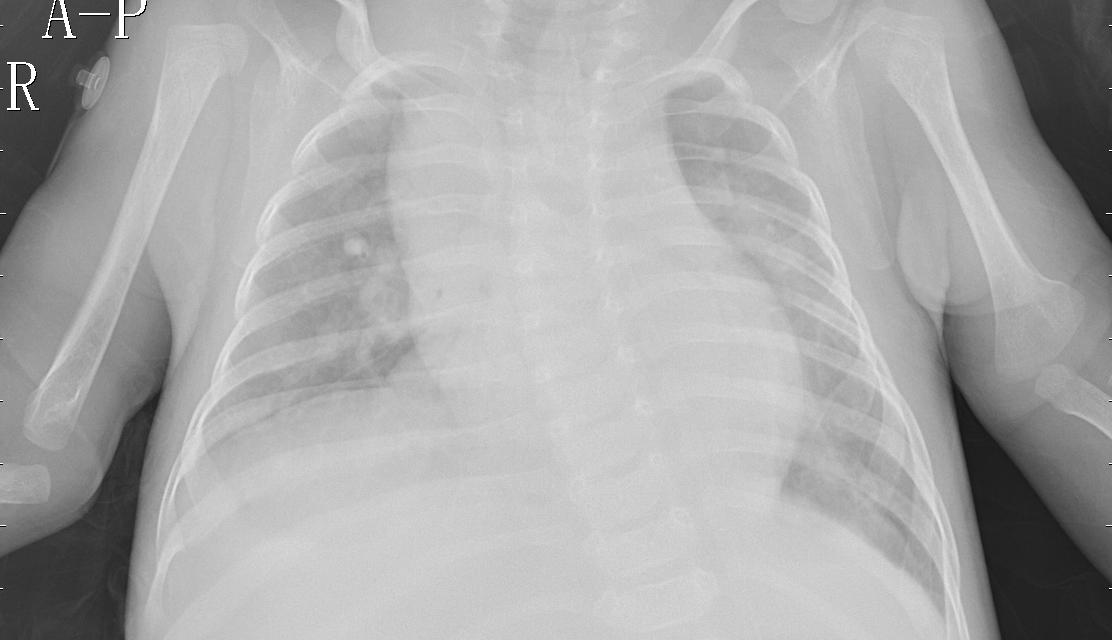
Diagnosis: PNEUMONIA